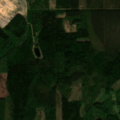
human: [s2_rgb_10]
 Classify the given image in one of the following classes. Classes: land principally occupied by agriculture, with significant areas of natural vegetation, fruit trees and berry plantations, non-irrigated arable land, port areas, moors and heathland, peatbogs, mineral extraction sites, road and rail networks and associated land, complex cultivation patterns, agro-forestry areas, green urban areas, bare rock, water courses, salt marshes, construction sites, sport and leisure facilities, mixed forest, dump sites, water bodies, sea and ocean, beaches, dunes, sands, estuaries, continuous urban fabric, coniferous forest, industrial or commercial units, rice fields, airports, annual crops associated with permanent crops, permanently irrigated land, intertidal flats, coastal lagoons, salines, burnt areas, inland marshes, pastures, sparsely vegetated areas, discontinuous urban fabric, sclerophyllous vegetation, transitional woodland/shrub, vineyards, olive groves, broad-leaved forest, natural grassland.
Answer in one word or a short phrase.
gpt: non-irrigated arable land, mixed forest, transitional woodland/shrub